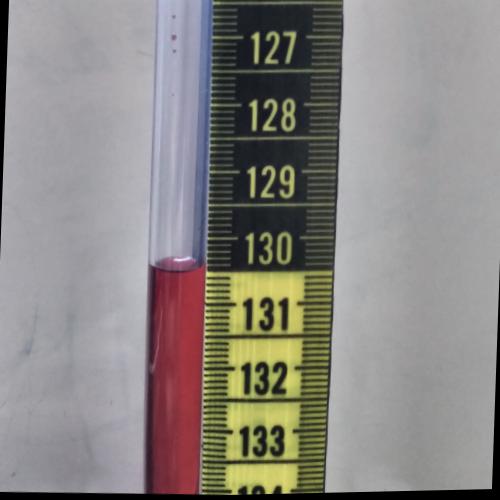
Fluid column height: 130.5 cm